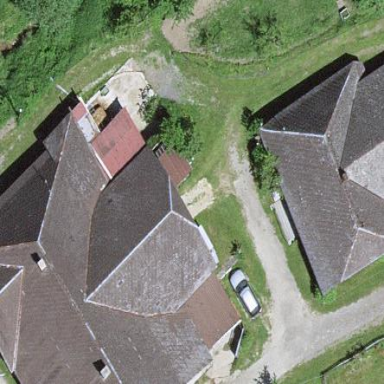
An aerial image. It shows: Farm building.